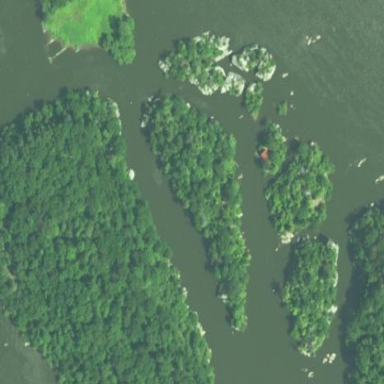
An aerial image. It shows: Islet covered with woodland.